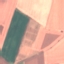
Label: AnnualCrop